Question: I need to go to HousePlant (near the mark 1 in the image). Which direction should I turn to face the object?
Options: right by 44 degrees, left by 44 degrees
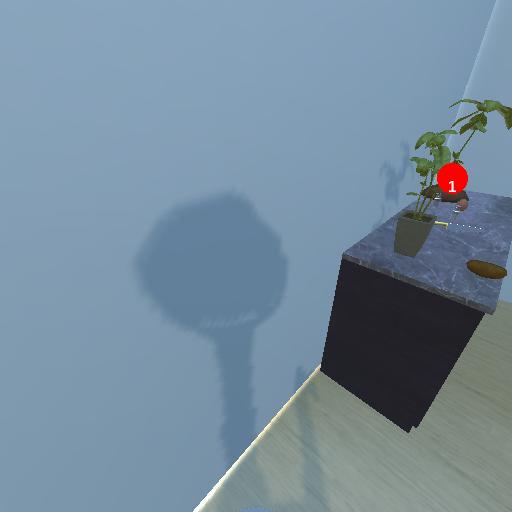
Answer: right by 44 degrees